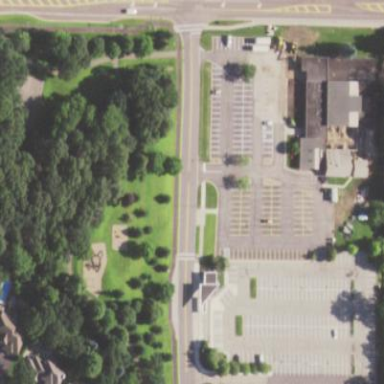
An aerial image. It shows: Parking area designed for park and ride purposes for buses.